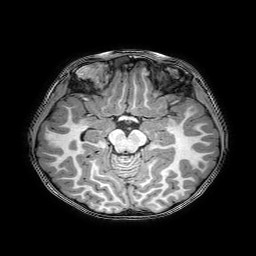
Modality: T1w
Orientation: coronal
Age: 8
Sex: female
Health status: healthy